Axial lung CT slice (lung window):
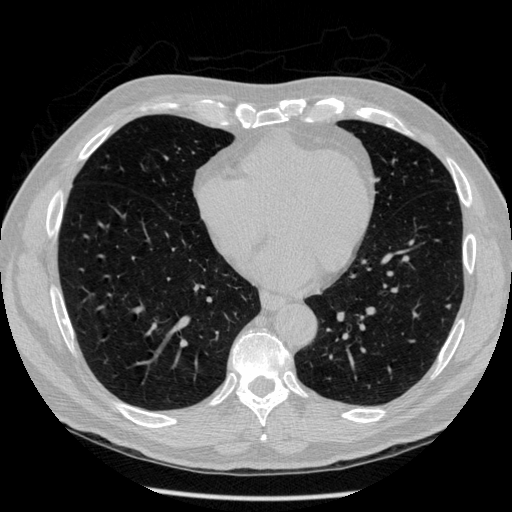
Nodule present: no